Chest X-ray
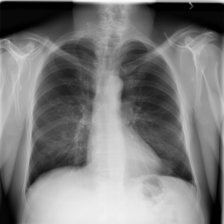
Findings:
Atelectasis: negative
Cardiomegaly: negative
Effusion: negative
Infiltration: negative
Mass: negative
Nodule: negative
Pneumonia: negative
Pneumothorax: negative
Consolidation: negative
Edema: negative
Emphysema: negative
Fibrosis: negative
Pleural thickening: negative
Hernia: negative